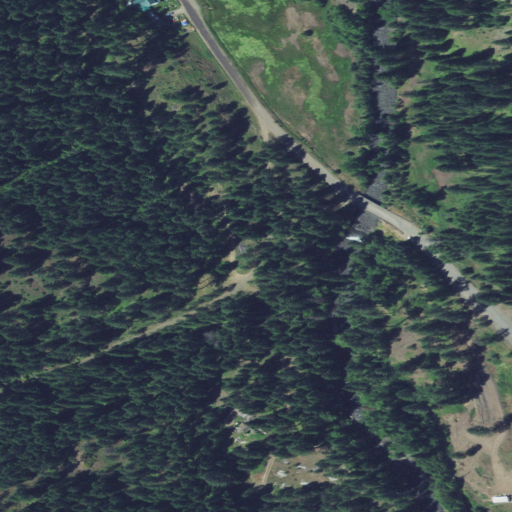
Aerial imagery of valley in Oregon named Goebel Canyon containing evergreen forest, open development, grassland, shrub, and low intensity development